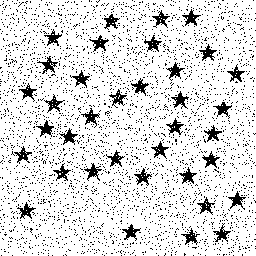
Squares: 0
Triangles: 0
Stars: 36
Total shapes: 36